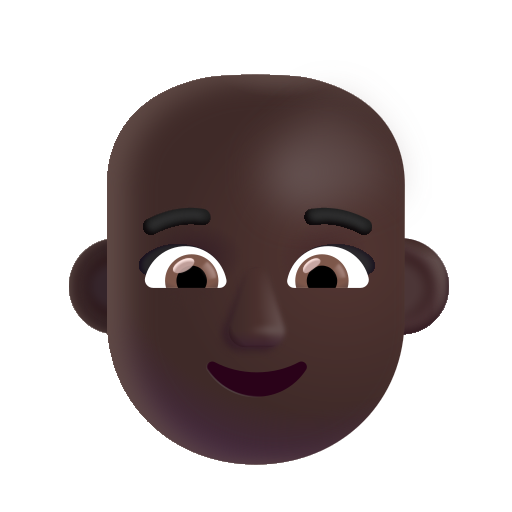
woman bald color dark